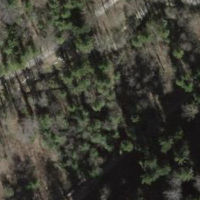
EUNIS habitat code: 44
Species observed at this site:
Caltha palustris
Volucella pellucens